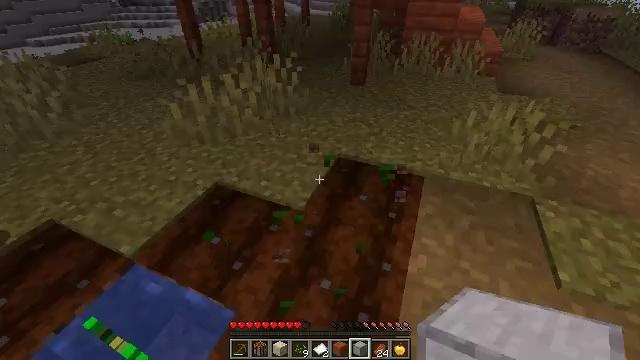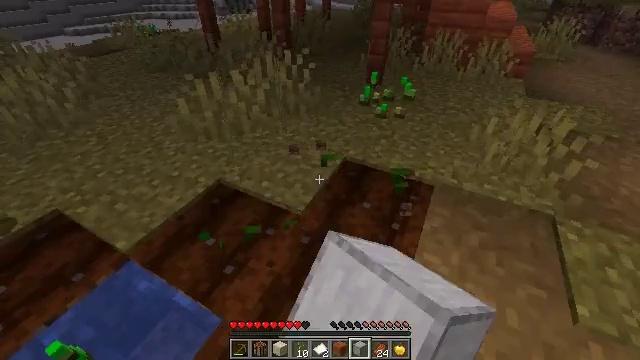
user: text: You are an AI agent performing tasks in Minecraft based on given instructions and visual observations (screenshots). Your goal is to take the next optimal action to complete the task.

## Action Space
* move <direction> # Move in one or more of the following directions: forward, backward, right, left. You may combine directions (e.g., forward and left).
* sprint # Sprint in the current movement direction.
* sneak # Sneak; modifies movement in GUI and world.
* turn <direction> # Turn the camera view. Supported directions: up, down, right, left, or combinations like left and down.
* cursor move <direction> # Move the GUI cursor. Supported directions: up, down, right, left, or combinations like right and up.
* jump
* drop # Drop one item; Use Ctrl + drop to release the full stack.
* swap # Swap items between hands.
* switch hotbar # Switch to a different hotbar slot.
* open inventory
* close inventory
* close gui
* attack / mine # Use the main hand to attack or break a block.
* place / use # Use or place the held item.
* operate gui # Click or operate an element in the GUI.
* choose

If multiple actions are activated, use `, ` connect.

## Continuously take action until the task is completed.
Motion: motion action
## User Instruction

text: Clear the melon stem from the farmland.
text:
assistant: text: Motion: move forward and move right, turn left and down, attack / mine
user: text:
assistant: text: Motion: attack / mine